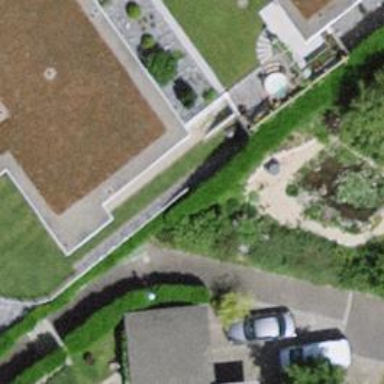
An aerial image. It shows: Hedge acting as barrier.